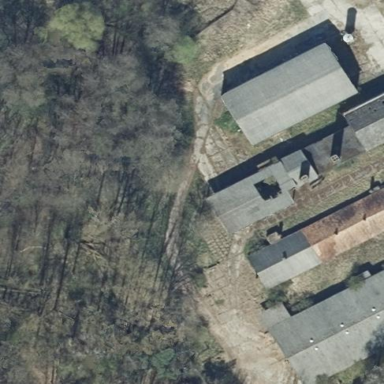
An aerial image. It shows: Farm auxiliary building.